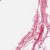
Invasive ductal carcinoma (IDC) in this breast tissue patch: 0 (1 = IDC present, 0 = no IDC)